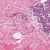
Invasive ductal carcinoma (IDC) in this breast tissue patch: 0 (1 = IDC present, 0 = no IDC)